Question: I'm just curious, but what is the IB View Mode even used for?

I've changed this many times with no effect? Can someone please explain.
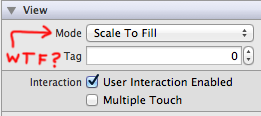
Answer: It changes the way a view is filled with an image.
Try to set an image and change the values to see the difference.